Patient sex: M
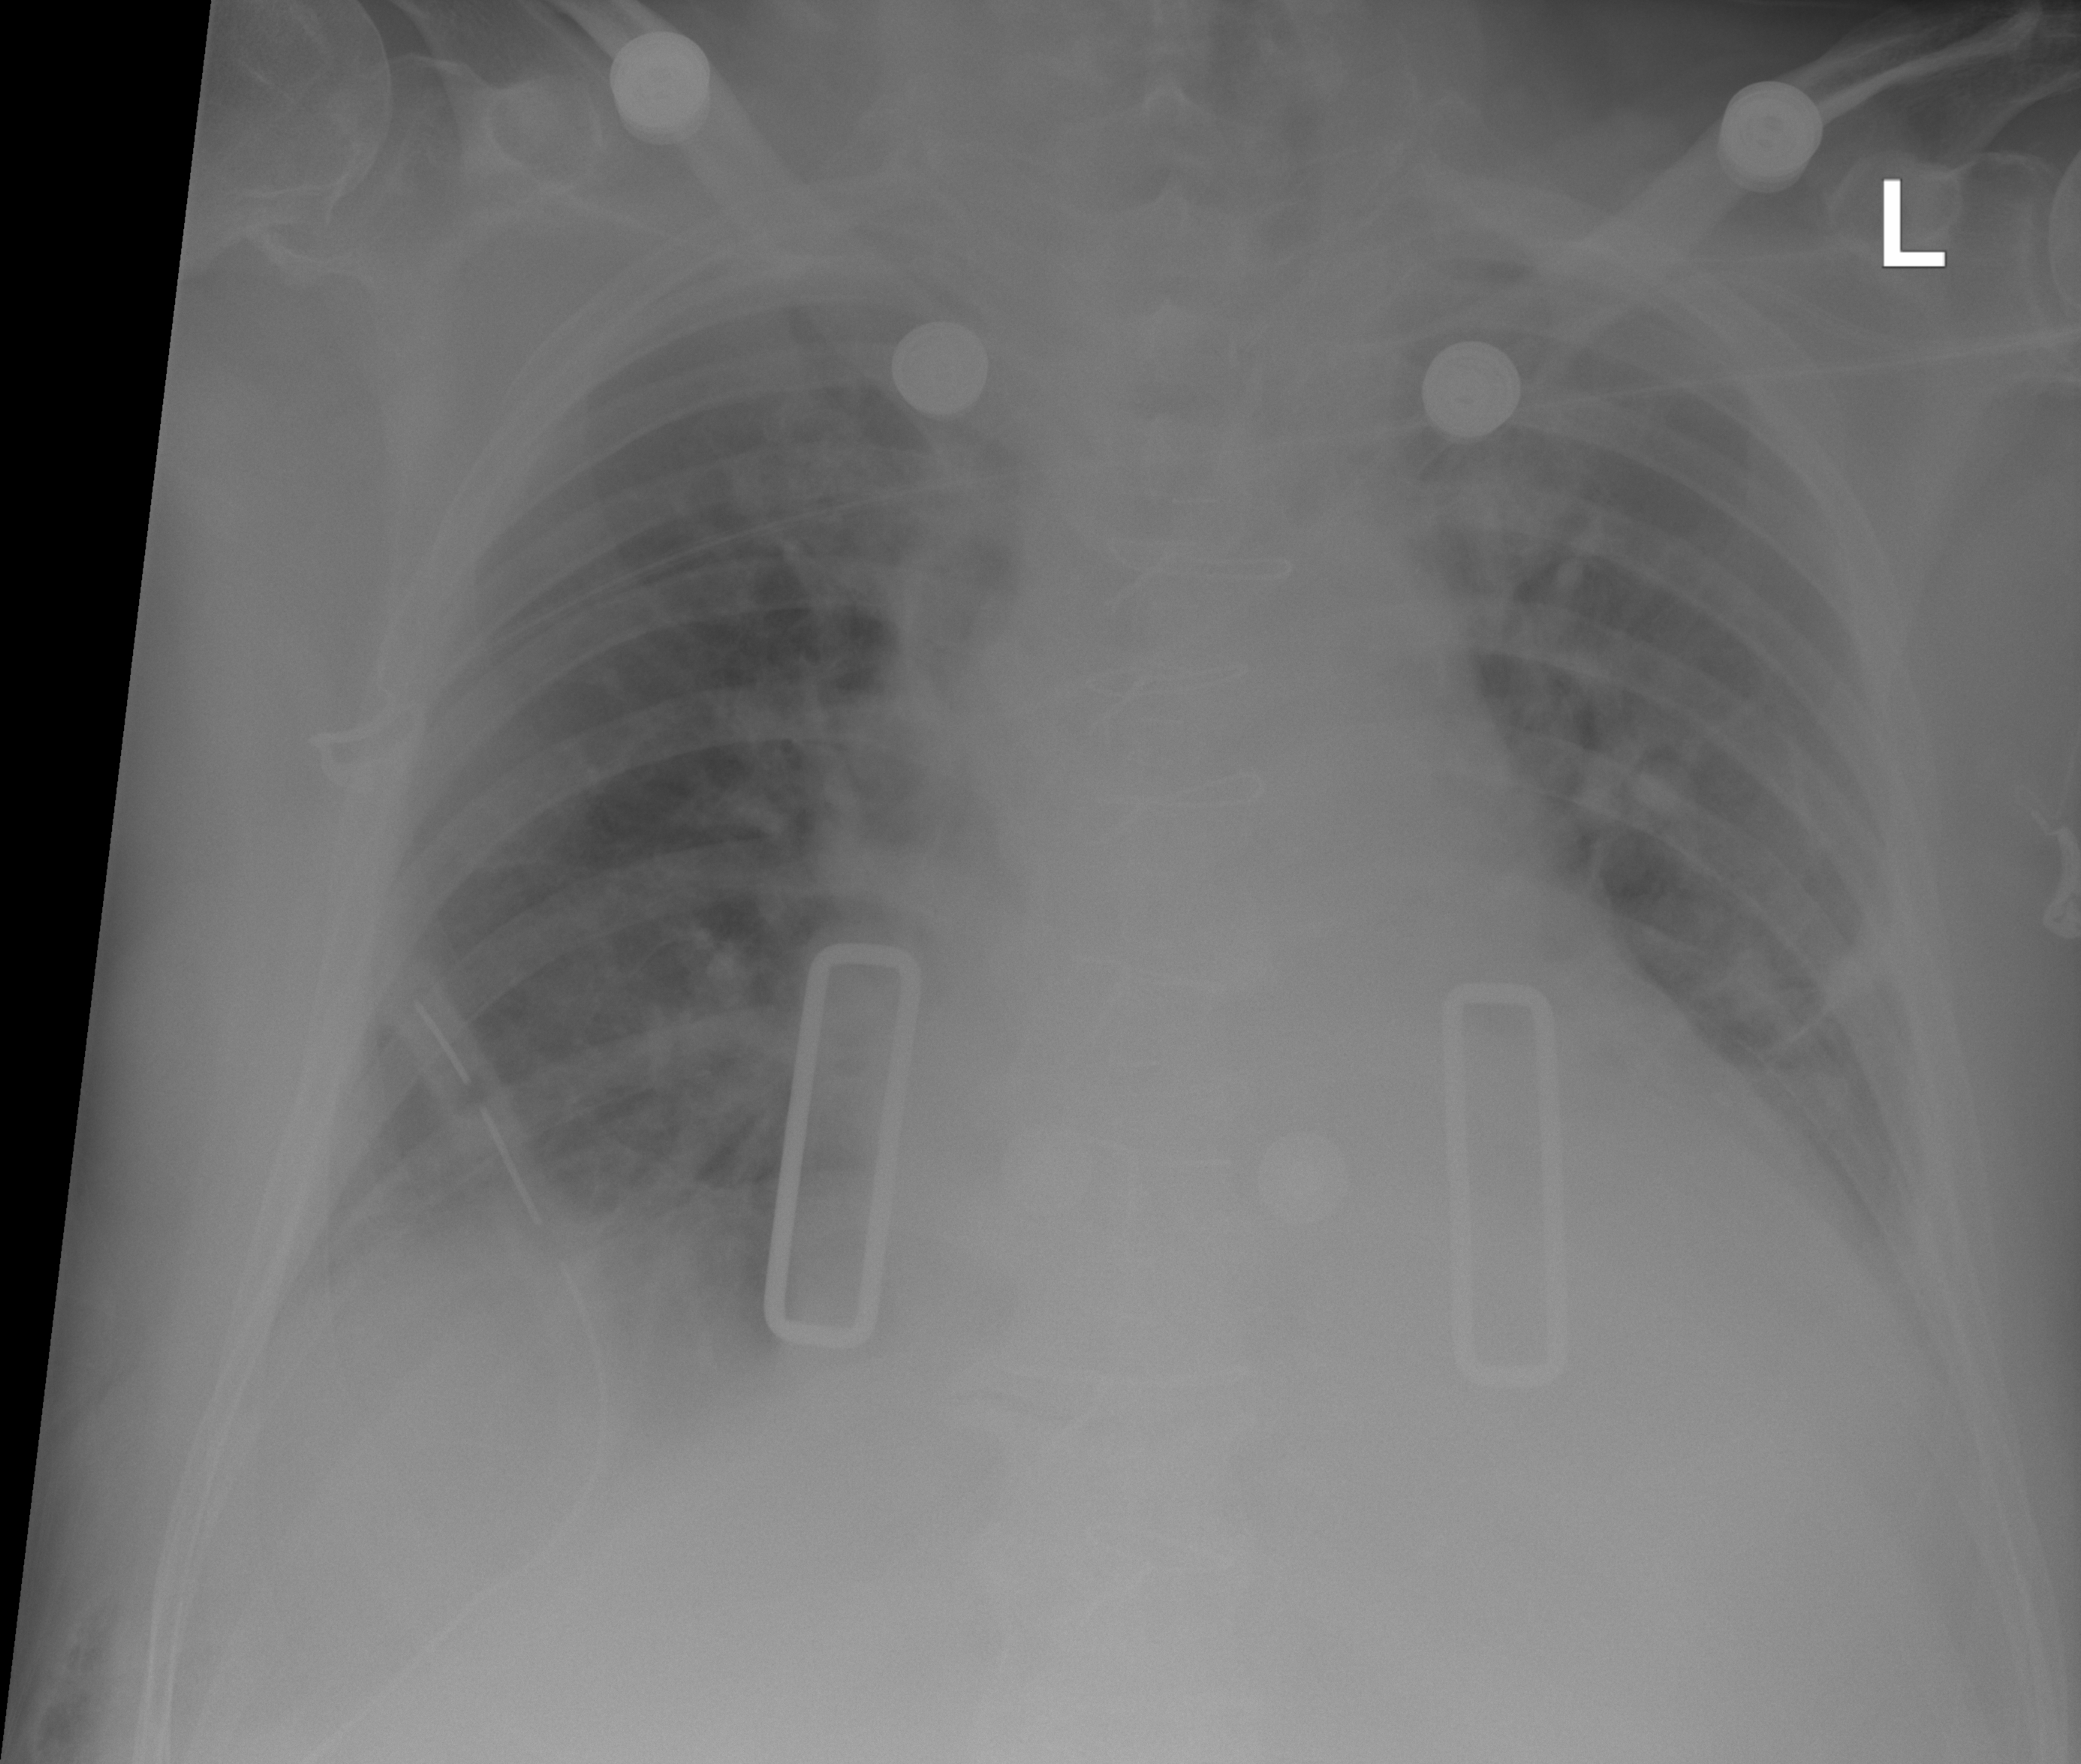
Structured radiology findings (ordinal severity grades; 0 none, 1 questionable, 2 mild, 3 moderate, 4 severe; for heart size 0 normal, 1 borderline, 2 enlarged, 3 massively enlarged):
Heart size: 2
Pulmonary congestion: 2
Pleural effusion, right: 2
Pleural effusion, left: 2
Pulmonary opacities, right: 0
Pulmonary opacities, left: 0
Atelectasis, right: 2
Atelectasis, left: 0